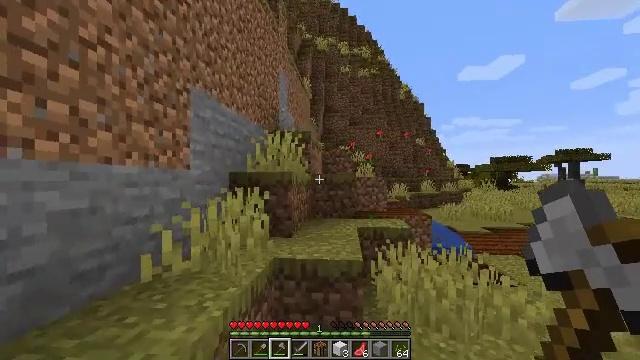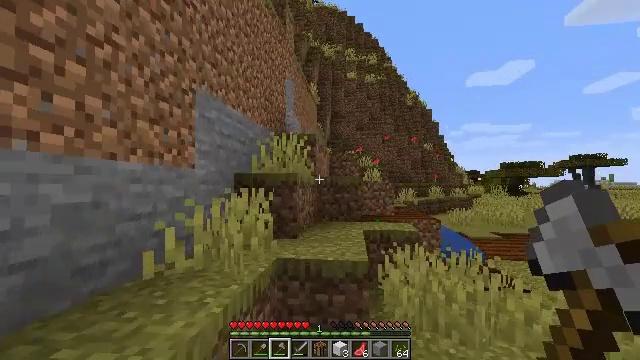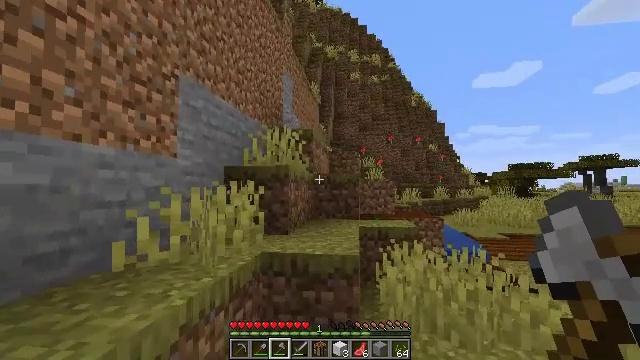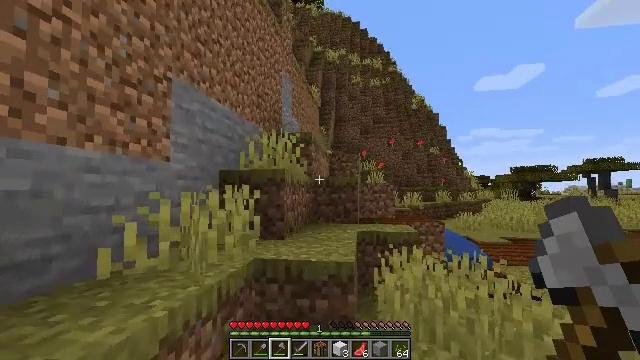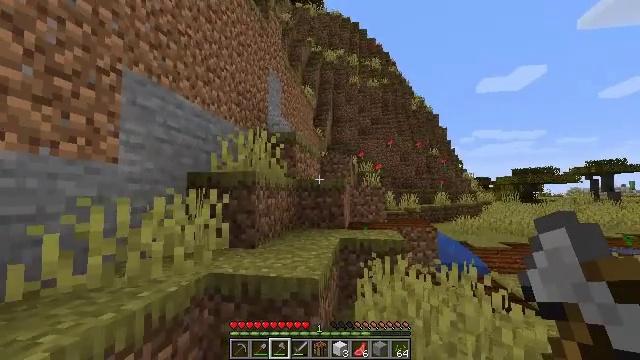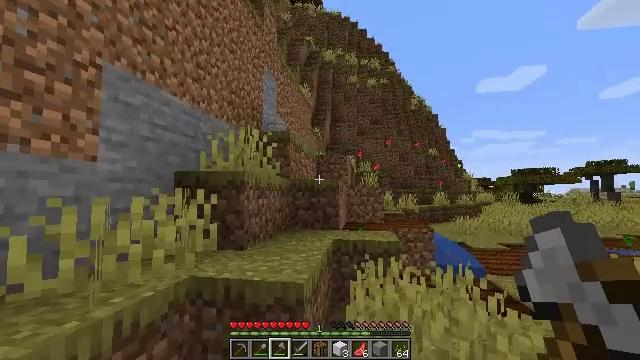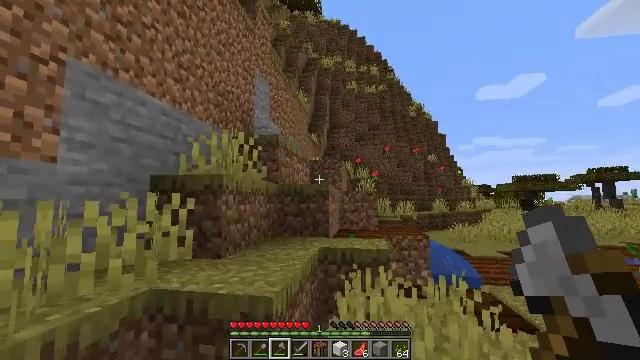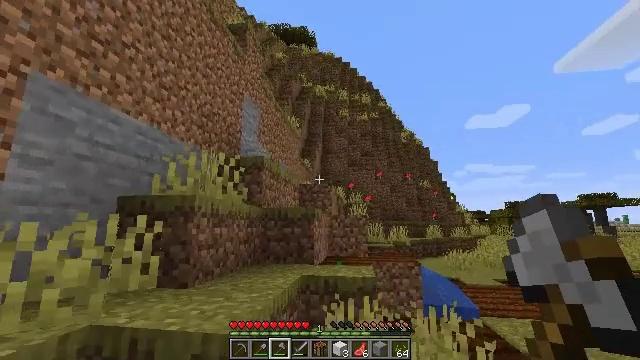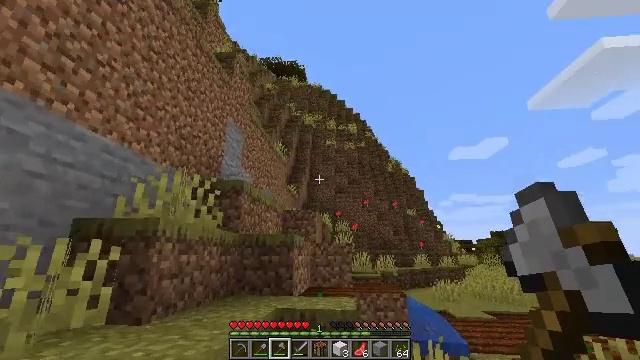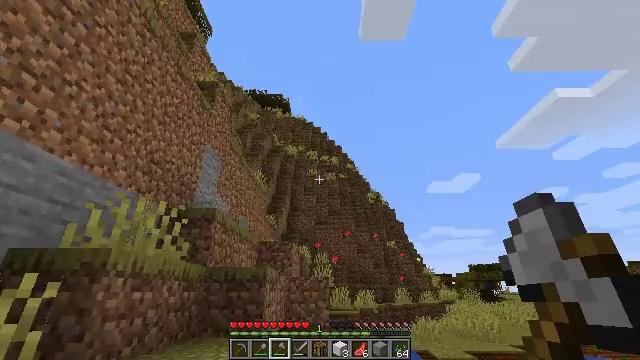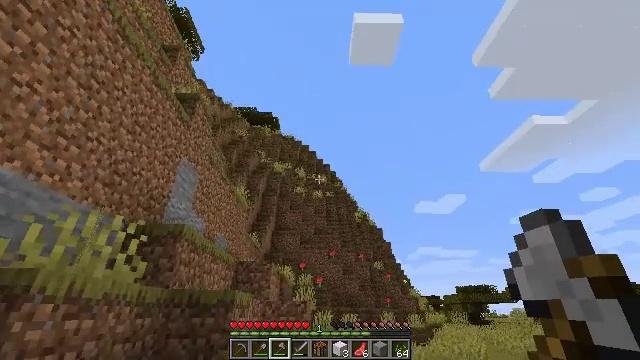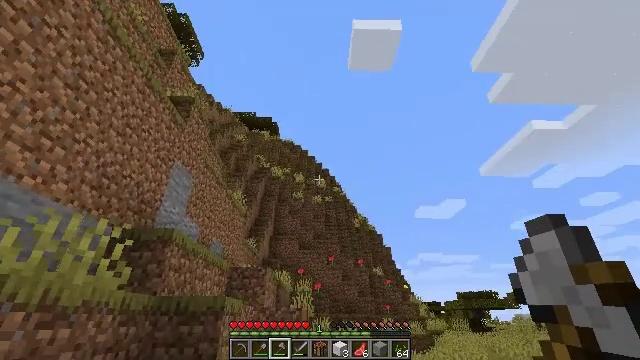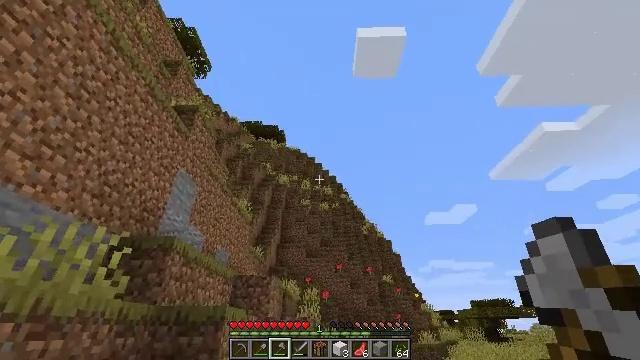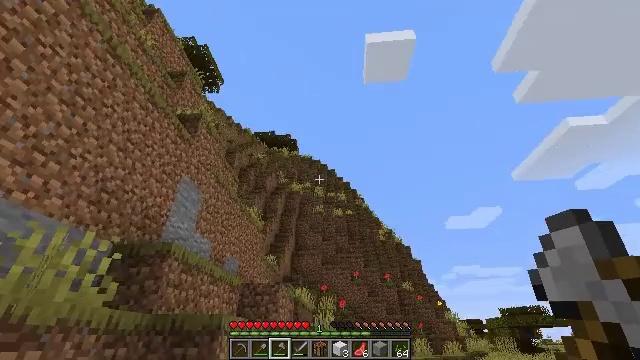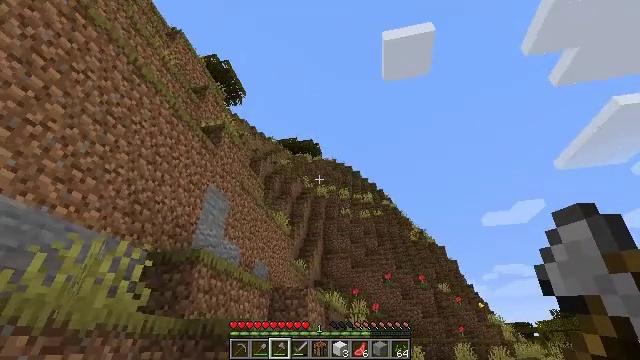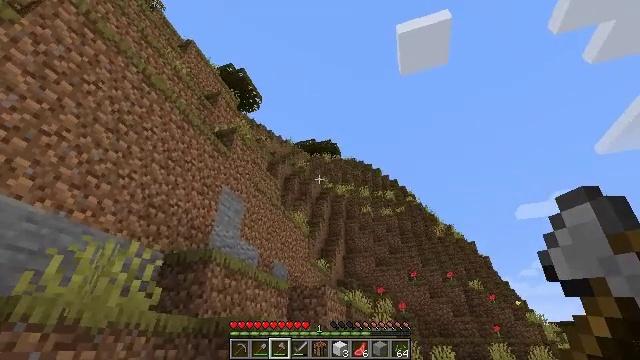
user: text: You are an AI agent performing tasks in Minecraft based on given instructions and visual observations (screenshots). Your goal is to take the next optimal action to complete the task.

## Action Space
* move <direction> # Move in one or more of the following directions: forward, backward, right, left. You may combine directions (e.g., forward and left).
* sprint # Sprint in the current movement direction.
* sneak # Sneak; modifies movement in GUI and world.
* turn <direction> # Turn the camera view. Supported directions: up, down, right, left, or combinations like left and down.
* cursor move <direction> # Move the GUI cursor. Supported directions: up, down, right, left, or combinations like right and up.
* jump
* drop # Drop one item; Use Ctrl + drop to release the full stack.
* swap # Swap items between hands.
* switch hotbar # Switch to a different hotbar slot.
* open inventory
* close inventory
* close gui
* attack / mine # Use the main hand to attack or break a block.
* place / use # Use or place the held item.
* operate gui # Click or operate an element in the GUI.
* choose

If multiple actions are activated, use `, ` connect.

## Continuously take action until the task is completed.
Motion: motion action
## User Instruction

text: Break the block of yellow glazed terracotta.
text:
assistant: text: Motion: move forward and move right, turn left and up
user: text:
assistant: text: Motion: move forward and move right, turn left
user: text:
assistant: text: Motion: move forward and move right
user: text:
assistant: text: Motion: move forward and move right
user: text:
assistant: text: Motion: move forward and move right
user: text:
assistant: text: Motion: move forward and move right, turn up
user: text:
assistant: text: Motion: move forward and move right, turn right and up
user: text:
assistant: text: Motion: move forward and move right, turn right and up
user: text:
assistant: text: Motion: move forward and move right, turn right and up
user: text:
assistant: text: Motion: move forward and move right, turn right and up
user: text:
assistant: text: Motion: move forward and move right, turn up
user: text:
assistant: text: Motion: move forward and move right, turn left and up
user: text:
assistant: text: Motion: move forward and move right, turn left and up
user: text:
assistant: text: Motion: move forward and move right, turn left
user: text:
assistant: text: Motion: move right, turn left
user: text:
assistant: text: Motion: move right, turn left
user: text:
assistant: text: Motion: move right
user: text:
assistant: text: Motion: move right
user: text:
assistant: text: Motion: move right
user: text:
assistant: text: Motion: move right
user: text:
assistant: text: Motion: move right
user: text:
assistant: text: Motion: move right
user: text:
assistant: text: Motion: move right
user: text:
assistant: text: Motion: move right
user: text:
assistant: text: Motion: move right
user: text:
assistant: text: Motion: move right
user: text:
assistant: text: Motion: move right
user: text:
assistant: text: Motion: move right
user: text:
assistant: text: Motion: move right
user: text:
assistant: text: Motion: move right, turn right and down